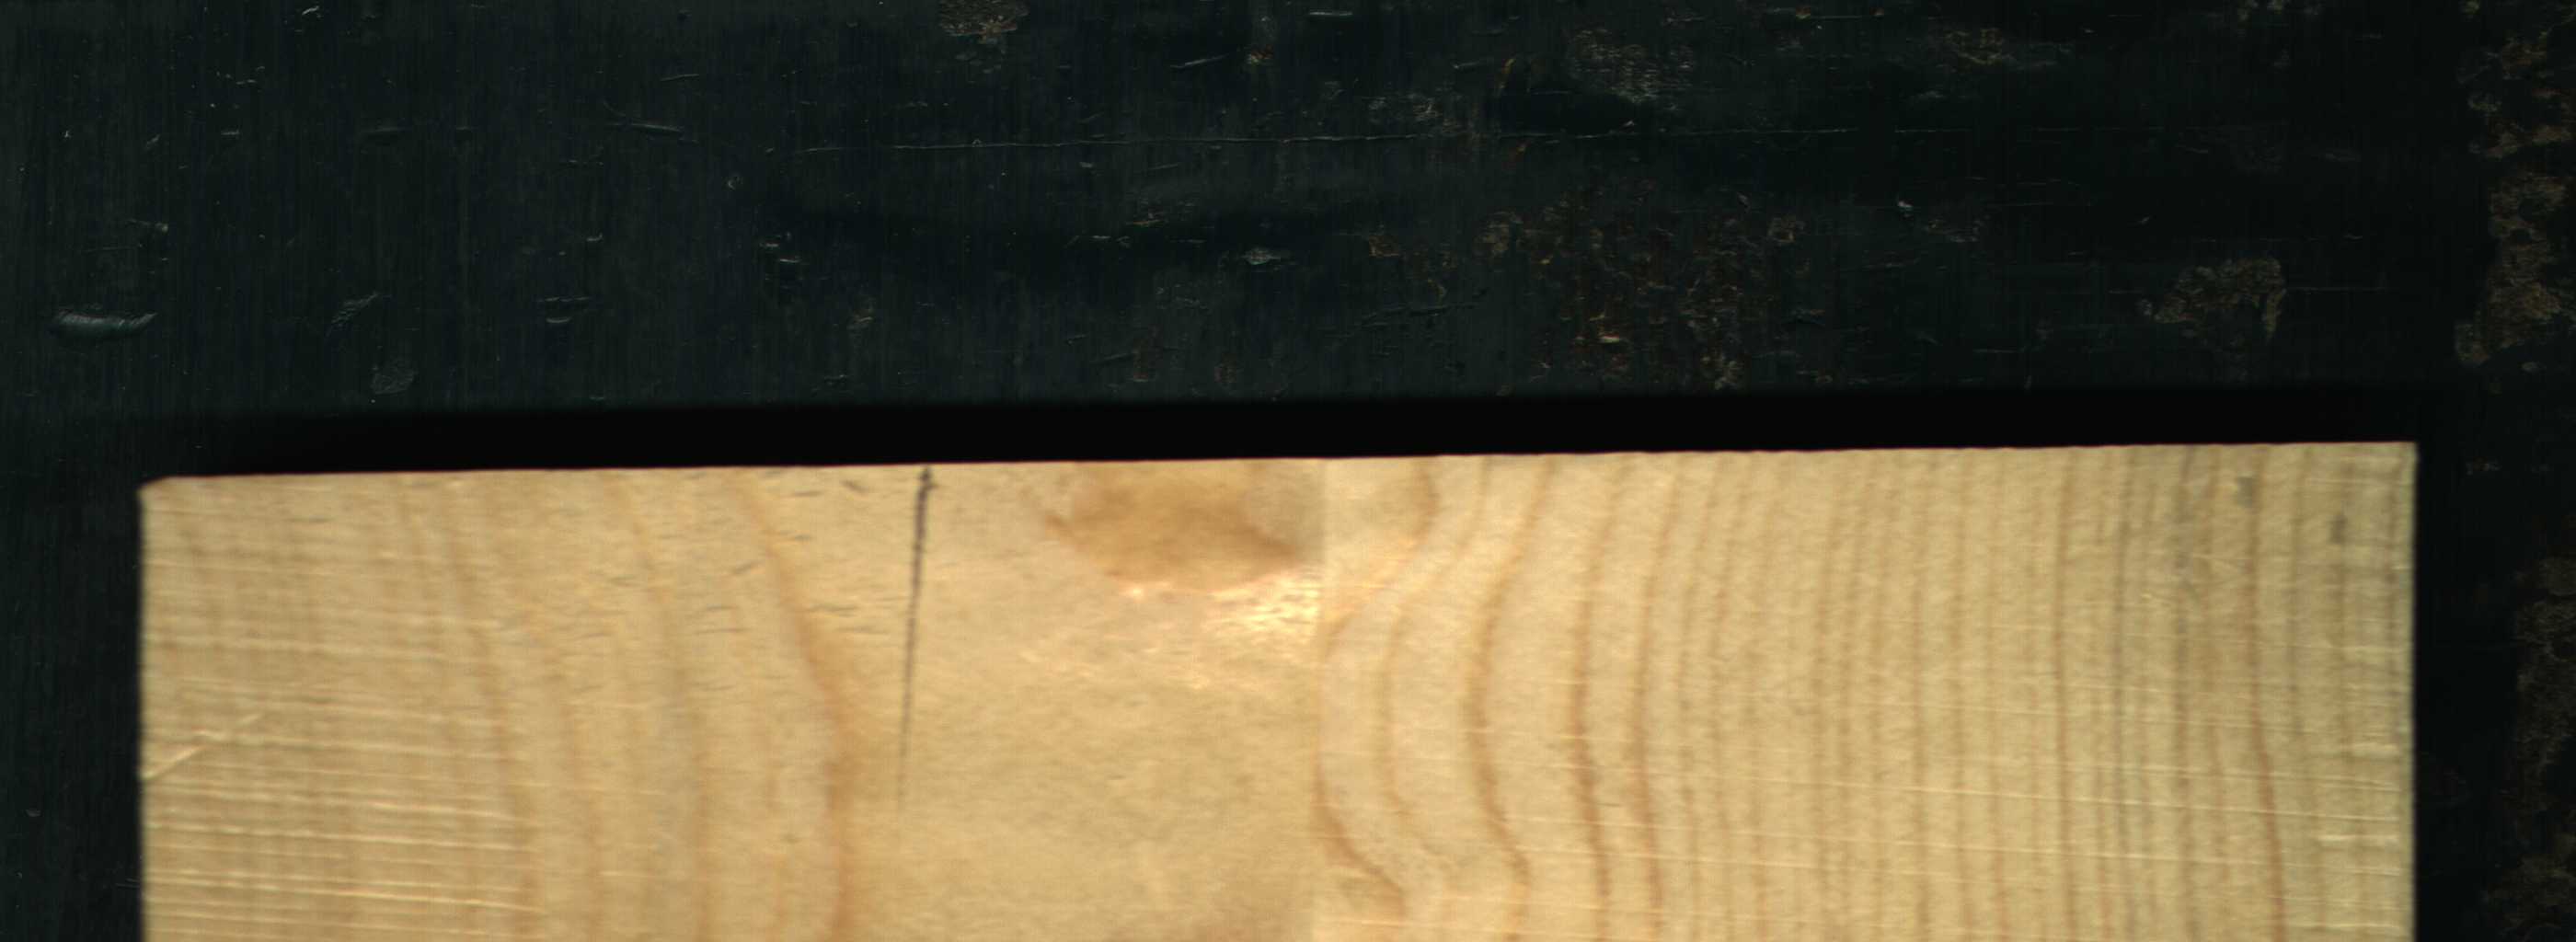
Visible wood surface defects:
Crack